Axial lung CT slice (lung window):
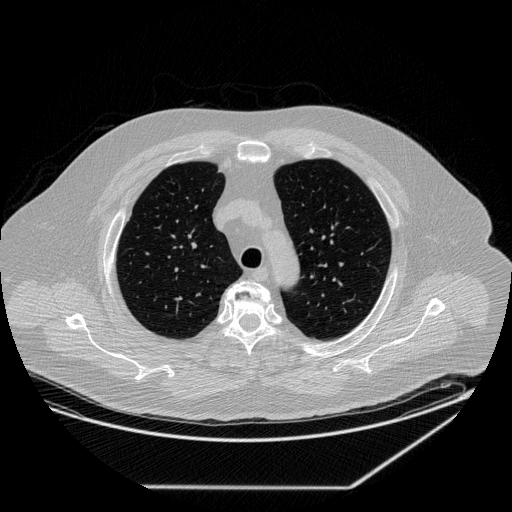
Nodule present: no